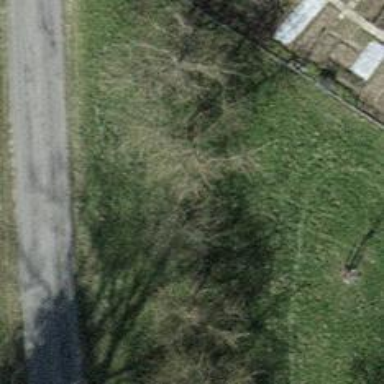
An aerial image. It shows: Single tag "natural: tree."